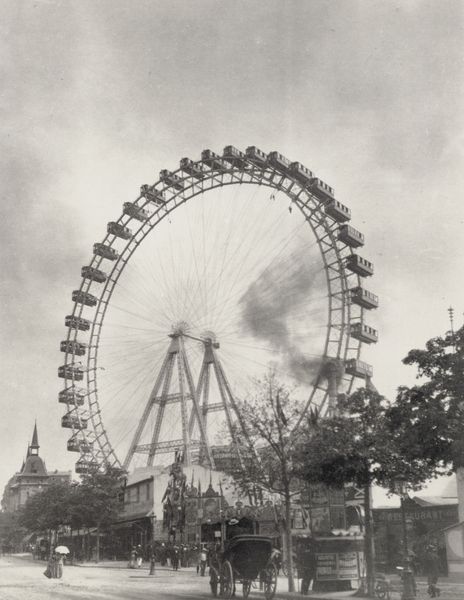
Titel: Das Riesenrad, es wurde 1921 abgetragen
Künstler: Francois Emile Zola
Schlagwörter: baum, himmel, weiß, wolken, bäume, kirchturm, menschen, stadt, fenster, frau, grau, schwarz, strasse, stützen, säule, dame, haus, schirm, sonnenschirm, weg, fest, alt, architektur, häuser, kirche, qualm, rauch, pferd, rund, räder, schornstein, turm, passanten, allee, kutsche, markt, platz, rad, dampf, freizeit, um 1900, hoch, foto, fotografie, photographie, eingang, restaurant, schwarz weiss, jahrmarkt, litfasssäule, stand, photo, ständer, achse, wien, graustufen, streben, fahrt, kirchweih, paare, karussel, rummel, gondel, gondeln, buden, kirmes, volksfest, riesenrad, prater, attraktion, fiaker, debel, kabinen, 19. jahrhundert, 1900, rieriesenrad, frau mit schirm, turmspitzw, retaurant, droschke straße